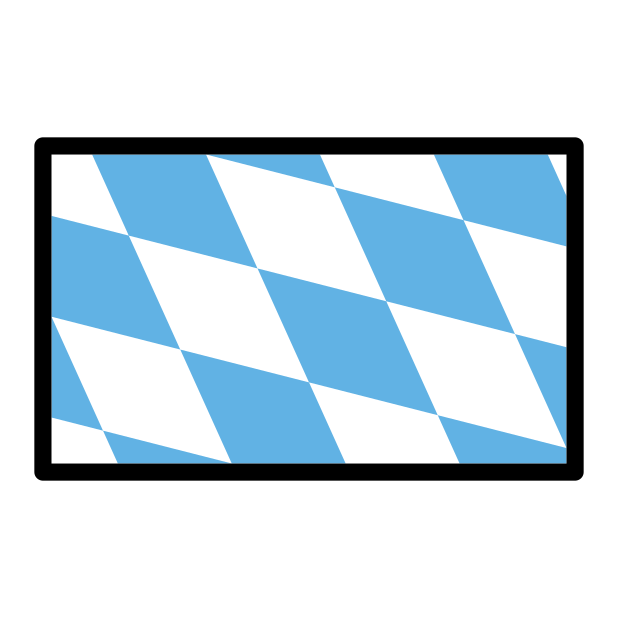
bavaria flag